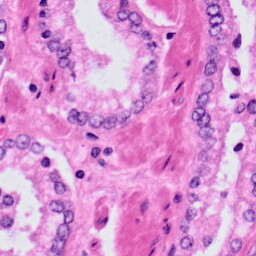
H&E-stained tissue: Prostate